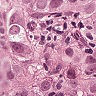
Metastatic tissue present: yes